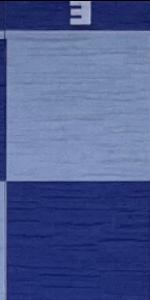
Label: Empty